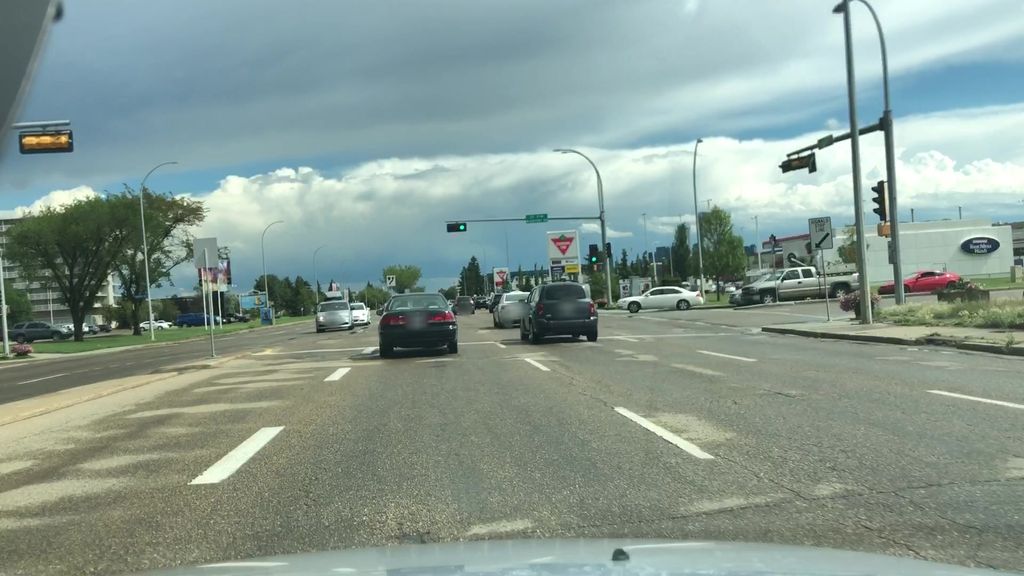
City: edmonton